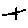
Label: line